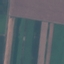
Label: AnnualCrop